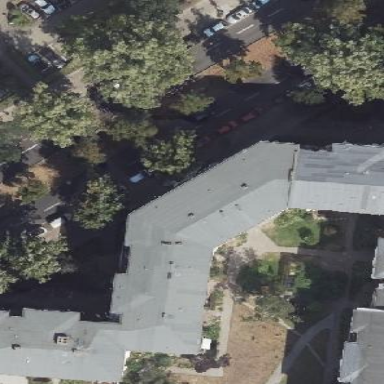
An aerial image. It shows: Apartment building with flat roof.